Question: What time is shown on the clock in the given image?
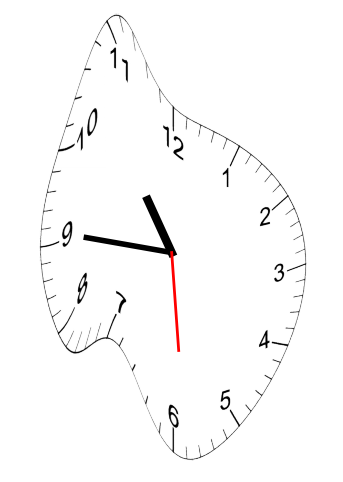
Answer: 10:45:29